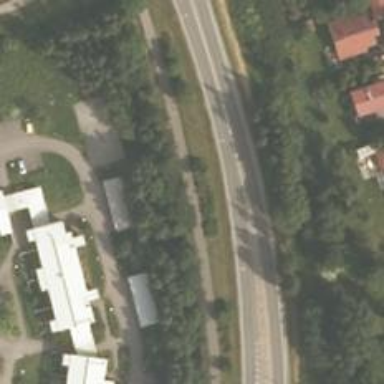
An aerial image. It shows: Asphalt cycleway.